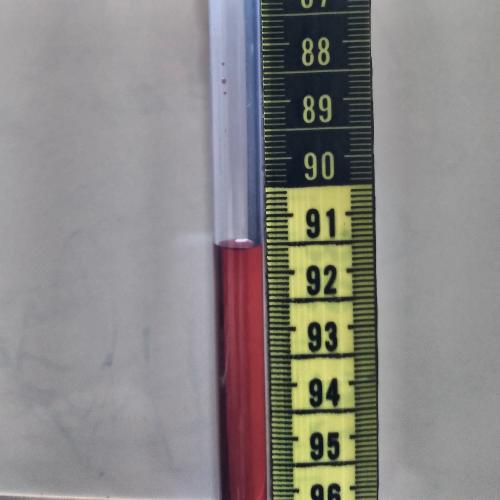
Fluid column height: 91.5 cm